Question: I have the following code to populate a DataGridView
'''
var results = from loc in dtLocations.AsEnumerable()
join con in dtContacts.AsEnumerable() on (int)loc["contactid"] equals (int)con["id"]
select new
{
id = con["id"],
mpoc = loc["mpoc"],
directno = loc["directno"],
extension = loc["extension"],
faxno = loc["faxno"],
billing = con["billing"],
fullname = con["fullname"],
mobno = con["mobno"],
email = con["email"]
};
dgv.AutoGenerateColumns = false;
dgv.DataSource = results.ToList<object>();
'''
But I cant read it back in when I click a cell
'''
private void dgvLocations_CellContentClick(object sender, DataGridViewCellEventArgs e)
{
DataGridView dgv = sender as DataGridView;
????? vals = ((List<object>)dgv.DataSource)[e.RowIndex];
object id = vals.id; //errors of course
}
'''
I can see in the Watcher panel of Visual Studio that it can determine the elements in the List, but I cant figure out the type that I need to set vals to in order to read them back again :(

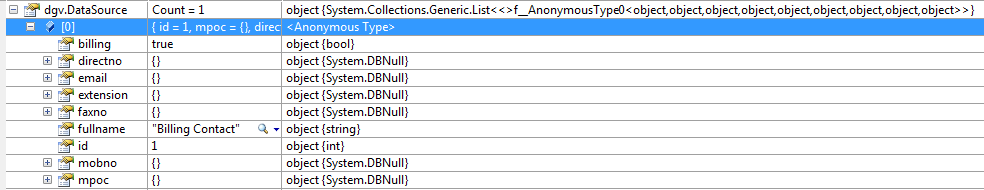
Answer: It ('new { .. }') introduces an <URL> name.
Use a named (non-anonymous) type (where 'MyRow' is an already defined class with the required properties):
'''
// Put data in non-anonymous type
select new MyRow {
id = ..,
}
// Now can use a name statically
MyRow row = (MyRow)data[rowIndex];
'''
Also the <URL>